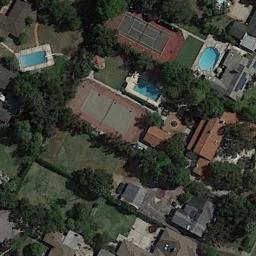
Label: tennis_court